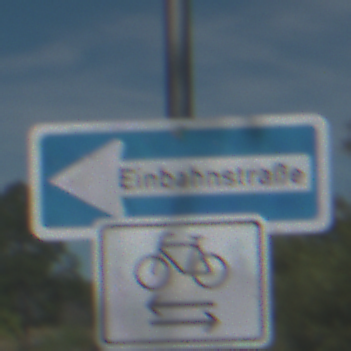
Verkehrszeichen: EinbahnstrasseLinksweisend
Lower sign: RichtungsangabeDurchPfeile9
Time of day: Midday
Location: Outdoor (Special)
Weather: PartlyCloudy
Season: NotSpecified
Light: Natural